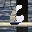
Label: 6